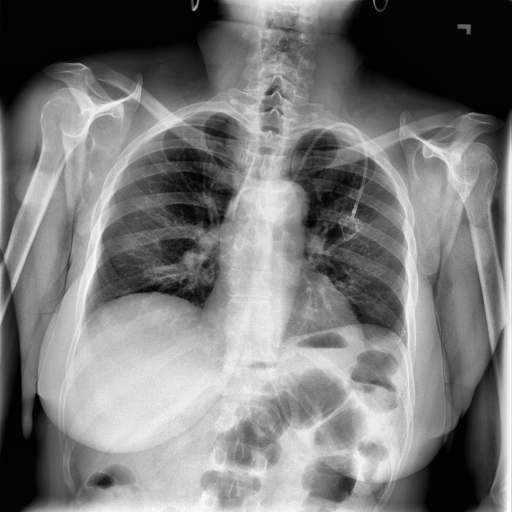
Finding: NORMAL